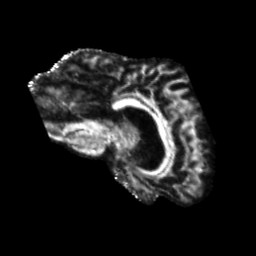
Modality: FA
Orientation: sagittal
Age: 75
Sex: male
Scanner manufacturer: siemens
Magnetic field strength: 3 T
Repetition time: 5.25 s
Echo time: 0.08 s